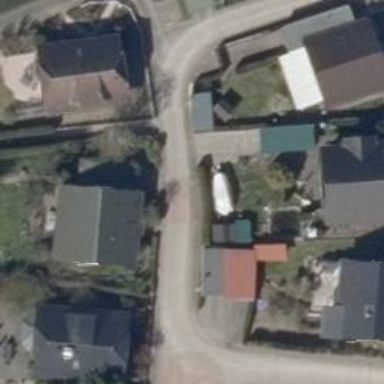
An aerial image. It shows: Living street.